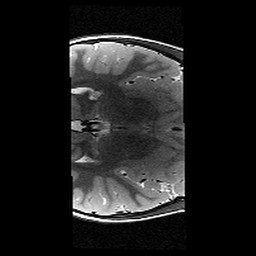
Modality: T2w
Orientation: axial
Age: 9
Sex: female
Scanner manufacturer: siemens
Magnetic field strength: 3 T
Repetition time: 9.23 s
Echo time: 0.067 s